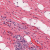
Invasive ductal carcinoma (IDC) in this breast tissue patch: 0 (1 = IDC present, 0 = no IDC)